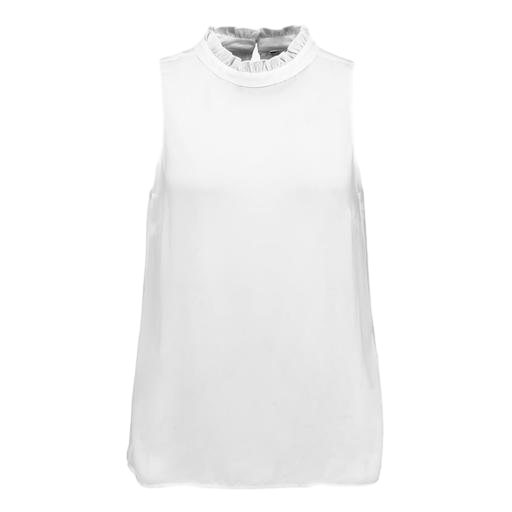
white high-neck top, white plus size mock-neck top only macy, white maude tank, white background